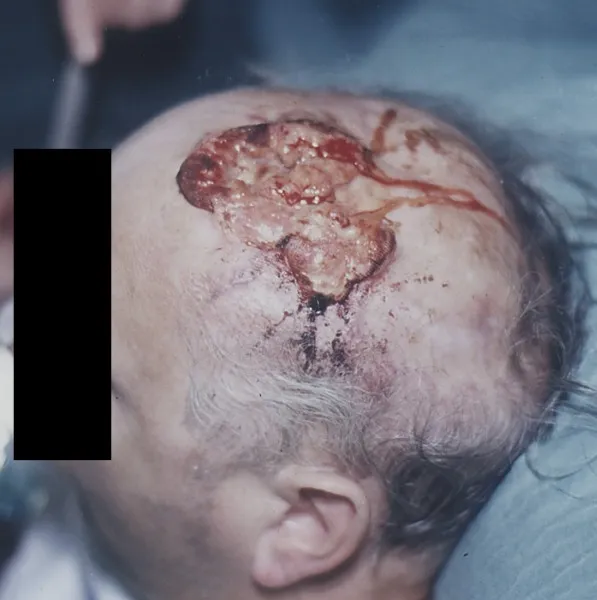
63 year old male patient presenting with a large 8 x 8 cm measuring exulcerated suppurating tumor of the scalp (Marjolin's ulcer).
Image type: medical_photograph (other_medical_photograph)